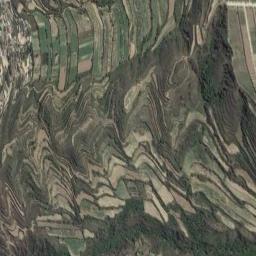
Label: terrace